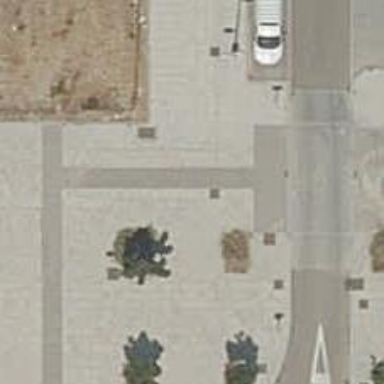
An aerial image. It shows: Sidewalk along the footway.